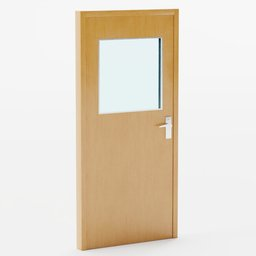
Label: architecture